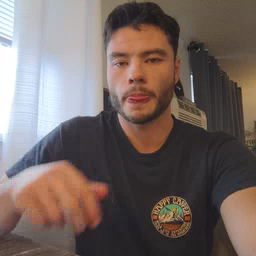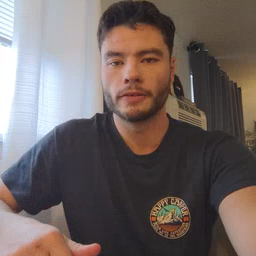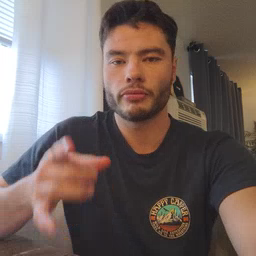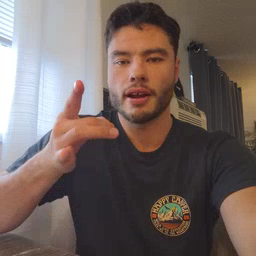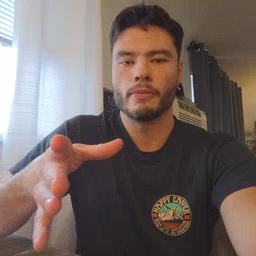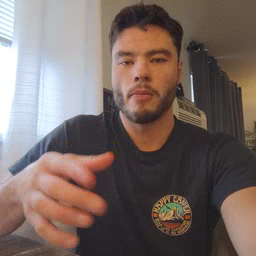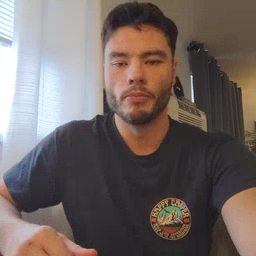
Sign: hate